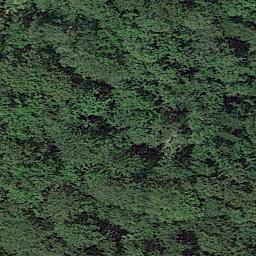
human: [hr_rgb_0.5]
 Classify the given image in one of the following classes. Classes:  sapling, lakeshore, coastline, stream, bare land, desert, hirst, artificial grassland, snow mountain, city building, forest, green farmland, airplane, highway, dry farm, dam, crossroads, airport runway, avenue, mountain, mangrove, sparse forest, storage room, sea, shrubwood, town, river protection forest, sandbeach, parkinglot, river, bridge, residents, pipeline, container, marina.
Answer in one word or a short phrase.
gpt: forest